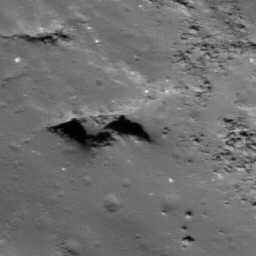
Pit: Tycho 9
Host crater: Tycho
Host type: impact_melt
Lunar coordinates: latitude -42.651, longitude 349.542